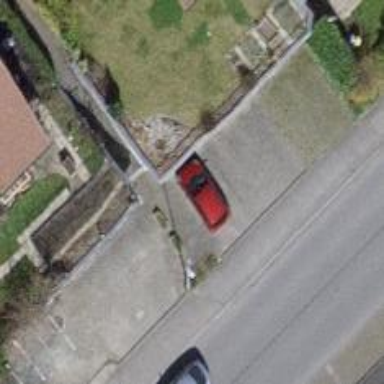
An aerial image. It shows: Street-side parking area.